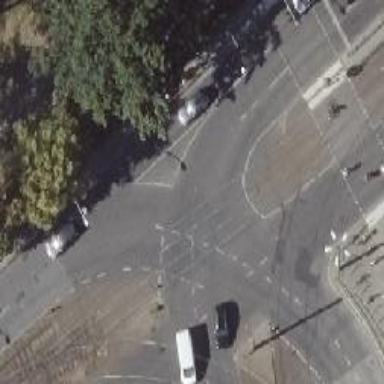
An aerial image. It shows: Tram level crossing on railway.